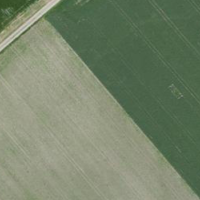
EUNIS habitat code: 52
Species observed at this site:
Grus grus